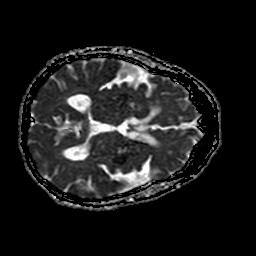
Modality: ADC
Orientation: axial
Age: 63
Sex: female
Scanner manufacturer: philips
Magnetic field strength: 1.5 T
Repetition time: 3.679 s
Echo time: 0.09411 s